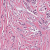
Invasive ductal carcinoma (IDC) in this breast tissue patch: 1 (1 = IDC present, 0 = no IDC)